Question: I m using a initial Root-View controller containing Navigation Controller :

Now i want to navigate from uiviewcontroller 1.2.1 to uiviewcontroller 1.1
All conventional solutions like self.pushview and self.popView functions are not working;
They are creating another instance of that UITabBarController Containing pages ...
Plz guys join hands..
Any help will be appreciated .........
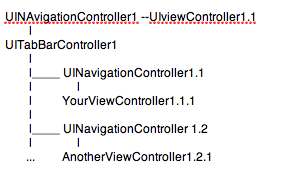
Answer: You have to put little consternation on the Navigation Controller hierarchy
for navigate self navigation controller to parent navigation controller use
self.tabBarController.navigationController
USer this code
'''
PUSH : [self.tabBarController.navigationController pushViewController:objNav animated:YES];
POP : [self.tabBarController.navigationController popViewControllerAnimated:YES];
'''
Thanks,